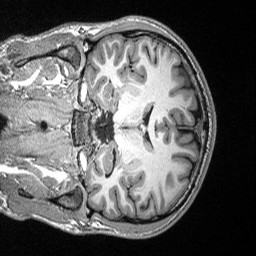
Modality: T1w
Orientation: coronal
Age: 23
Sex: male